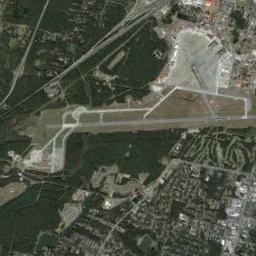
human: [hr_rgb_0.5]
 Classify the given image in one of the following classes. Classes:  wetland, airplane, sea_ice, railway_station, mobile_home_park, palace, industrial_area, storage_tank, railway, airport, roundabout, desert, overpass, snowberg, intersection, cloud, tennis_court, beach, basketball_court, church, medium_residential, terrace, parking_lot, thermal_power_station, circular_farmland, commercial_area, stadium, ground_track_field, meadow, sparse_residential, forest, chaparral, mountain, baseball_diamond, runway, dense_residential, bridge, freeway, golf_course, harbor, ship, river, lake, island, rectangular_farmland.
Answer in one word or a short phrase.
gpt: airport